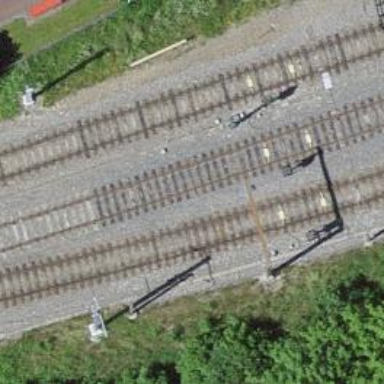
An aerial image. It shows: Single-track electrified railway siding with contact line.